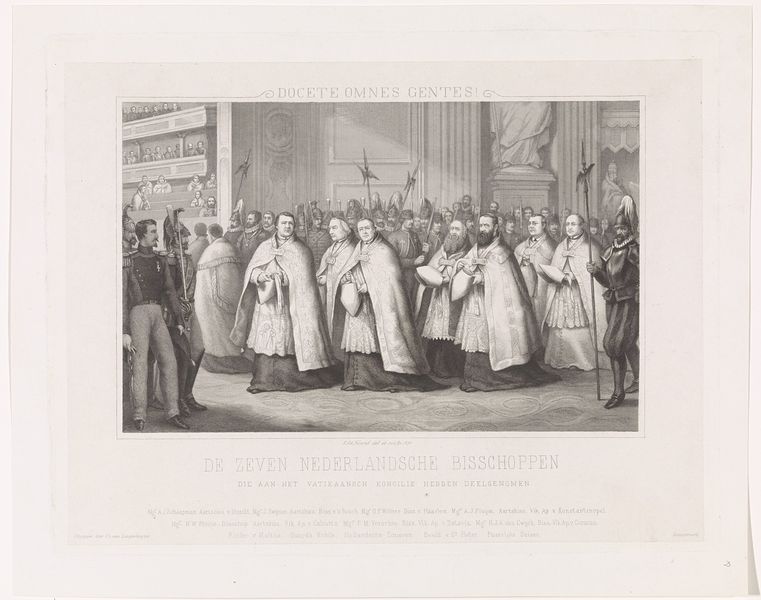
Titel: De zeven Nederlandsche Bisschoppen die aan het Vatikaansch Koncilie hebben deelgenomen (titel op object)
Künstler: Edouard Taurel
Standort: Amsterdam
Institution: Rijksmuseum
Schlagwörter: bishop, cardinal, church, conflict, crowd, hall, hat, men, people, pope, priest, religious, robes, soldier, soldiers, swords, white, black, grey, print, armor, helmet, knight, drawing, paper, army, hats, beard, cross, statue, menschen, männer, parade, procession, weiss, statues, crucifix, dutch, pedestal, spears, priests, latin, zeichnung, ceremony, krug, rüstung, fear, spear, general, sorrow, beards, umhang, weapons, ritter, mönch, mönche, pop, pikes, krüge, bisschoppen, speere, umhänge, porter, cathholic, ssion, surplice